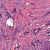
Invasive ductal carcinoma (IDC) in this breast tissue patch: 1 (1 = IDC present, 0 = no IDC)